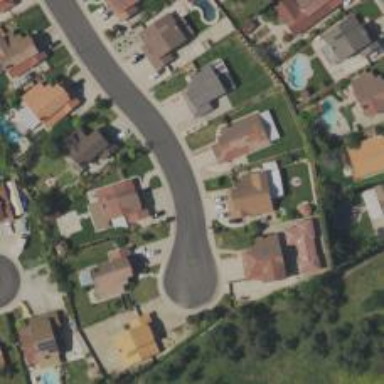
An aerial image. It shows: Residential road.